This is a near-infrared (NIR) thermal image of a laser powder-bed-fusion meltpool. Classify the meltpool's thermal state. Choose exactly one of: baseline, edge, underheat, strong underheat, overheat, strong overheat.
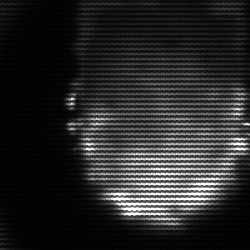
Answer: baseline